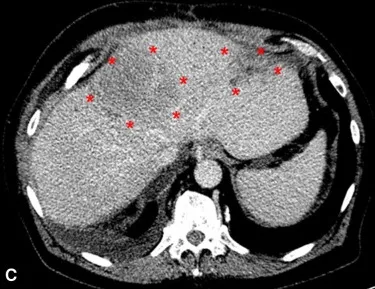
Contrast-enhanced CT scans before initiation of ICI therapy and as interim examination after 3 cycles of atezolizumab / bevacizumab treatment. Both intrahepatic (A + C) and intrapulmonary (B + D) HCC metastases are marked in colour. (C) Axially reconstucted abdominal interim CT scan showing an example of a pronounced progression of intrahepatic HCC.
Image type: radiology (ct)